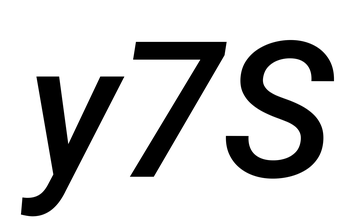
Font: Roboto-Italic_Medium_Italic